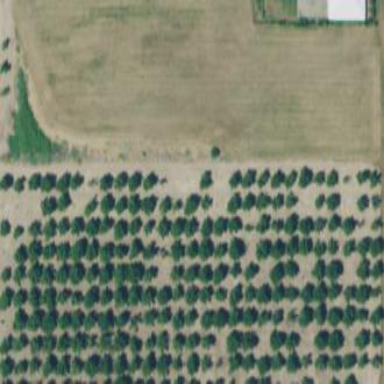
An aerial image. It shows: Orchard.